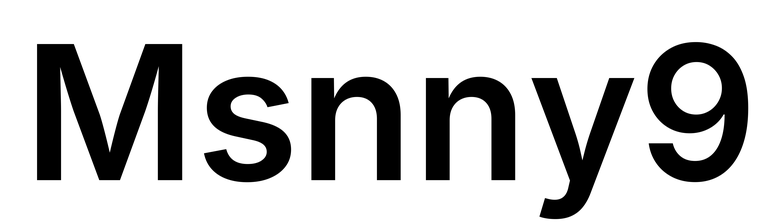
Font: Inter_SemiBold